Field crop: maize
Growth stage: 1
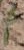
Species: atriplex